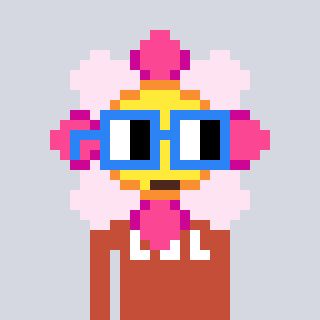
a pixel art character with square blue glasses, a flower-shaped head and a rust-colored body on a cool background